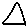
Label: triangle